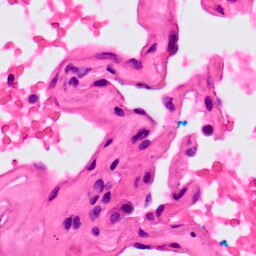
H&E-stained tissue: Lung